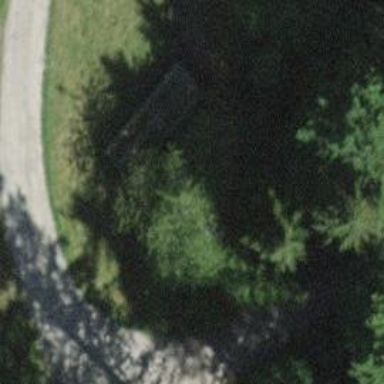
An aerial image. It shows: Culvert tunnel.